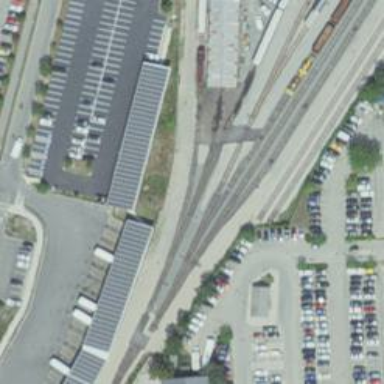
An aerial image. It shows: Railway yard.